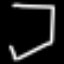
Label: octagon